Question: I was updating information in LDAP and what I did was write text in word file and copy paste in swing text box(my java program to write into LDAP) and click "Write to LDAP".
But I get error as shown below :

So turns out, error is because of '"' (quotation mark copied from word doc that is different from '"' when directly written in swing text box).
From the error, I understand that '"' is not in ASCII encoding but I am not able to find which encoding is this?
What are the different encoding schemes for '"' and '"'? And does LDAP only supports ASCII characters?
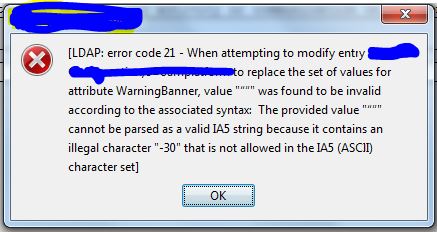
Answer: LDAP supports UTF-8. However, the syntax <URL>.
-jim